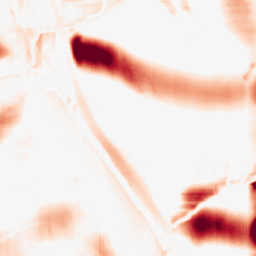
Category: morphological
Decomposition family: rolling_ball
Decomposition parameters: radius: 25
Upsampling method: bilinear
Upsampling parameters: scale: 4
Upsampling scale: 4